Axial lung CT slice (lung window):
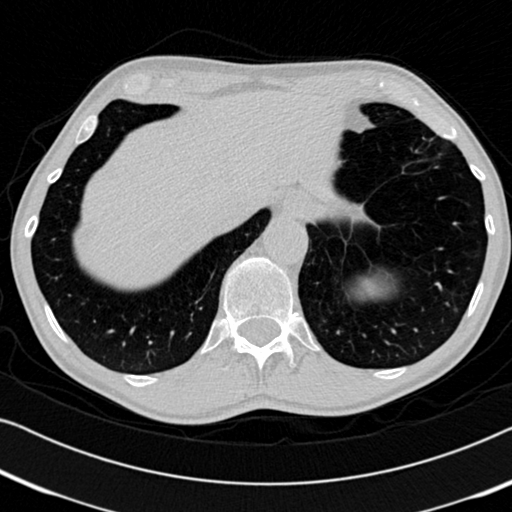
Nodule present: no